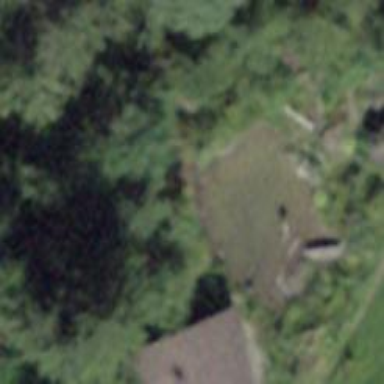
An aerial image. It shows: Cabin is depicted in the image.